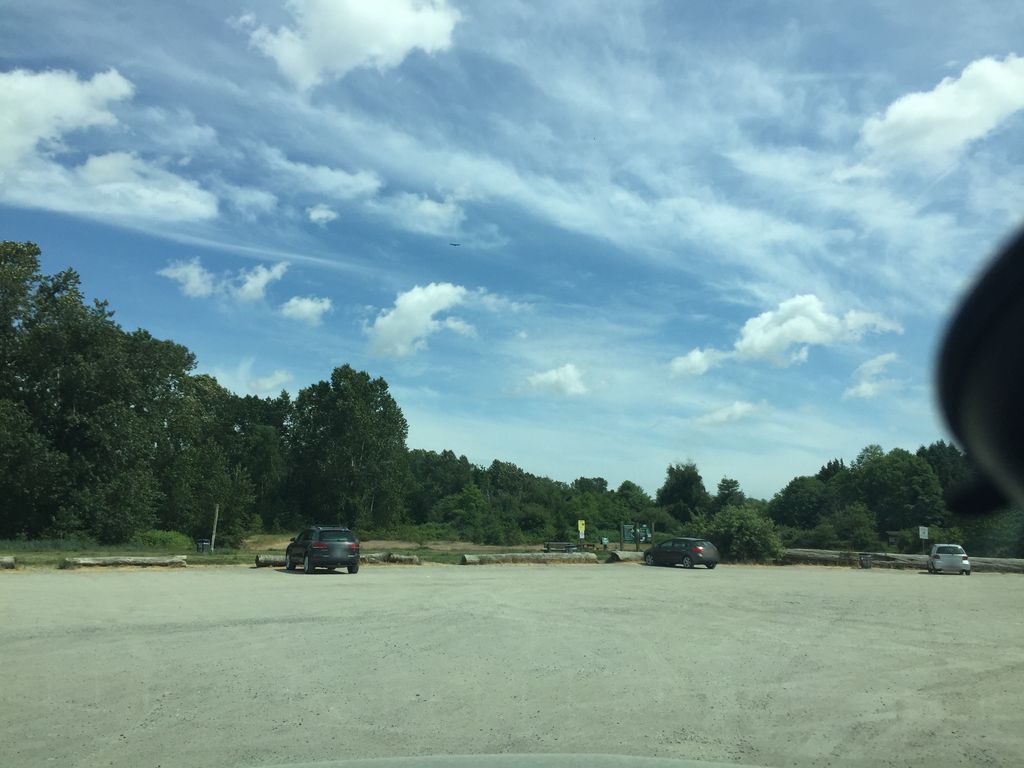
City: vancouver